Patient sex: M
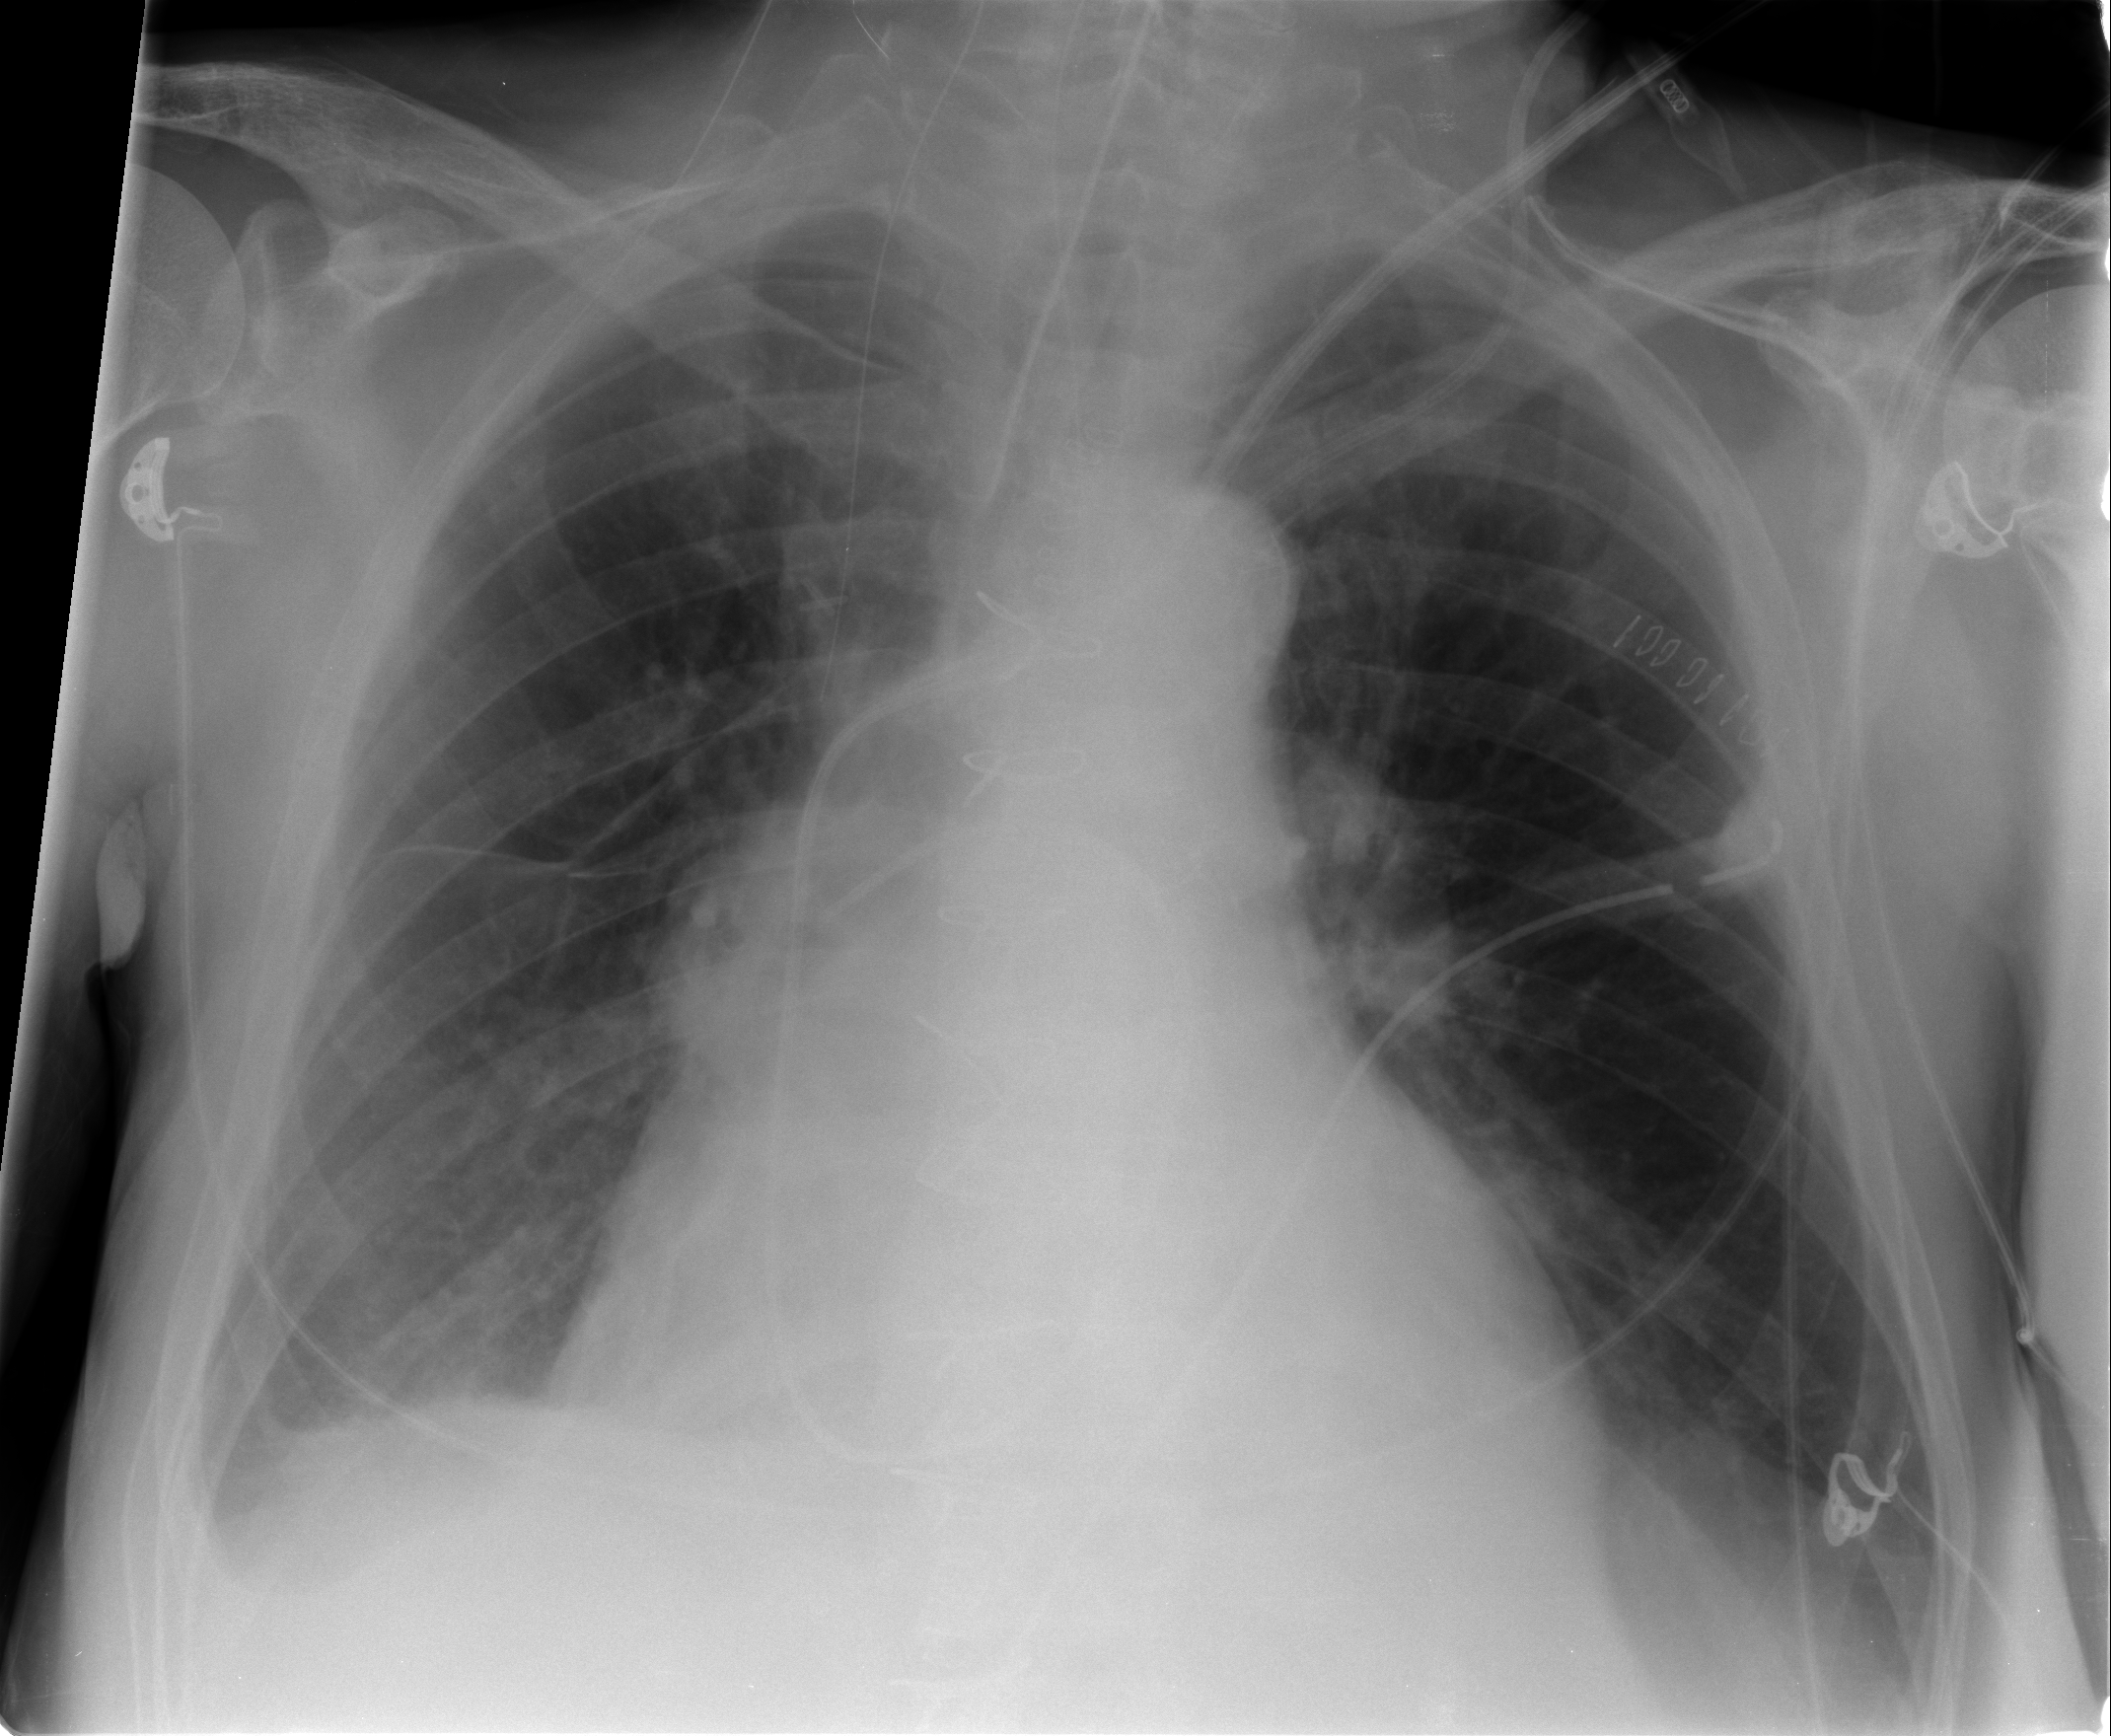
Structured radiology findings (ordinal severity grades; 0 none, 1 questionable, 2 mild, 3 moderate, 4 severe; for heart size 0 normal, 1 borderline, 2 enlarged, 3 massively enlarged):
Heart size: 2
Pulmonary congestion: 1
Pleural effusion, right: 2
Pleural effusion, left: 2
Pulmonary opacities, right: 0
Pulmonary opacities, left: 0
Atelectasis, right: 2
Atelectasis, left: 2